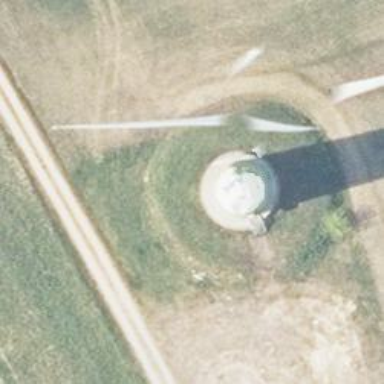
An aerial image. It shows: Wind generator using wind turbines of horizontal axis.